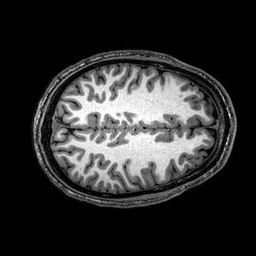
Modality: T1w
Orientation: axial
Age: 22
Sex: male